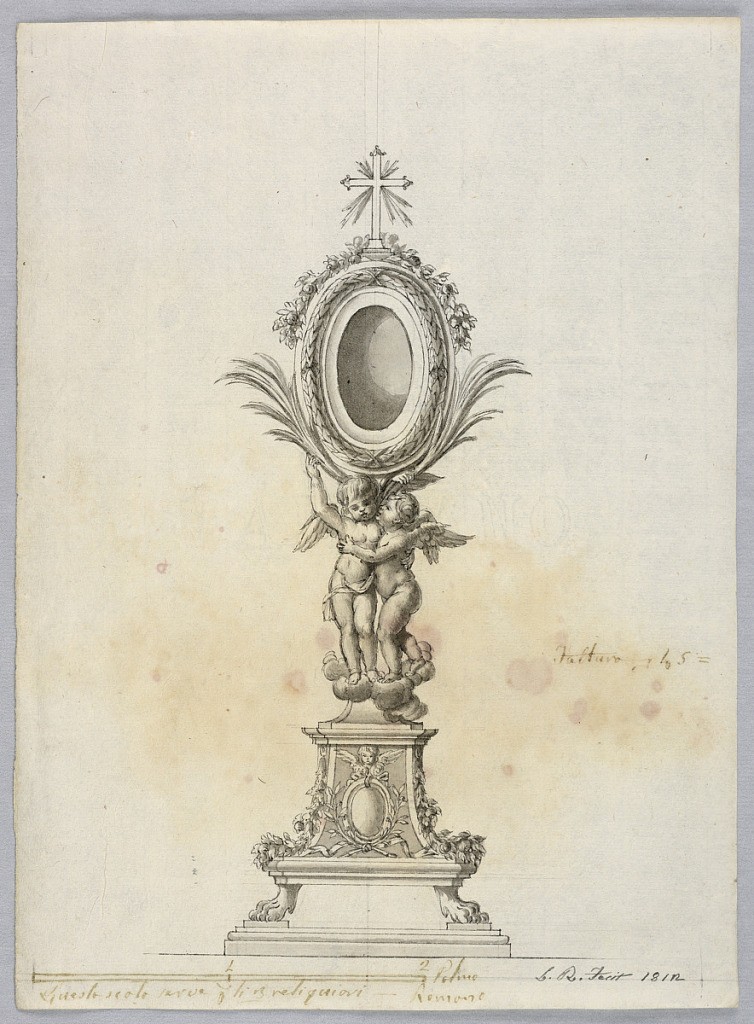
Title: Design for a Reliquary
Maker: Luigi Righetti, Italian, 1780 - 1819
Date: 1812
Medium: Pen and ink, brush and gray watercolor, graphite on paper
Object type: Drawing
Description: Vertical rectangle. Upon a base with lion feet, two angels are standing upon clouds, embracing themselves with their left arms and supporting with their right arms palm branches upon which the oval receptacle of the reliquary is standing. On top a garland and a cross. Scale at bottom left.